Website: walmart
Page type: billing-address
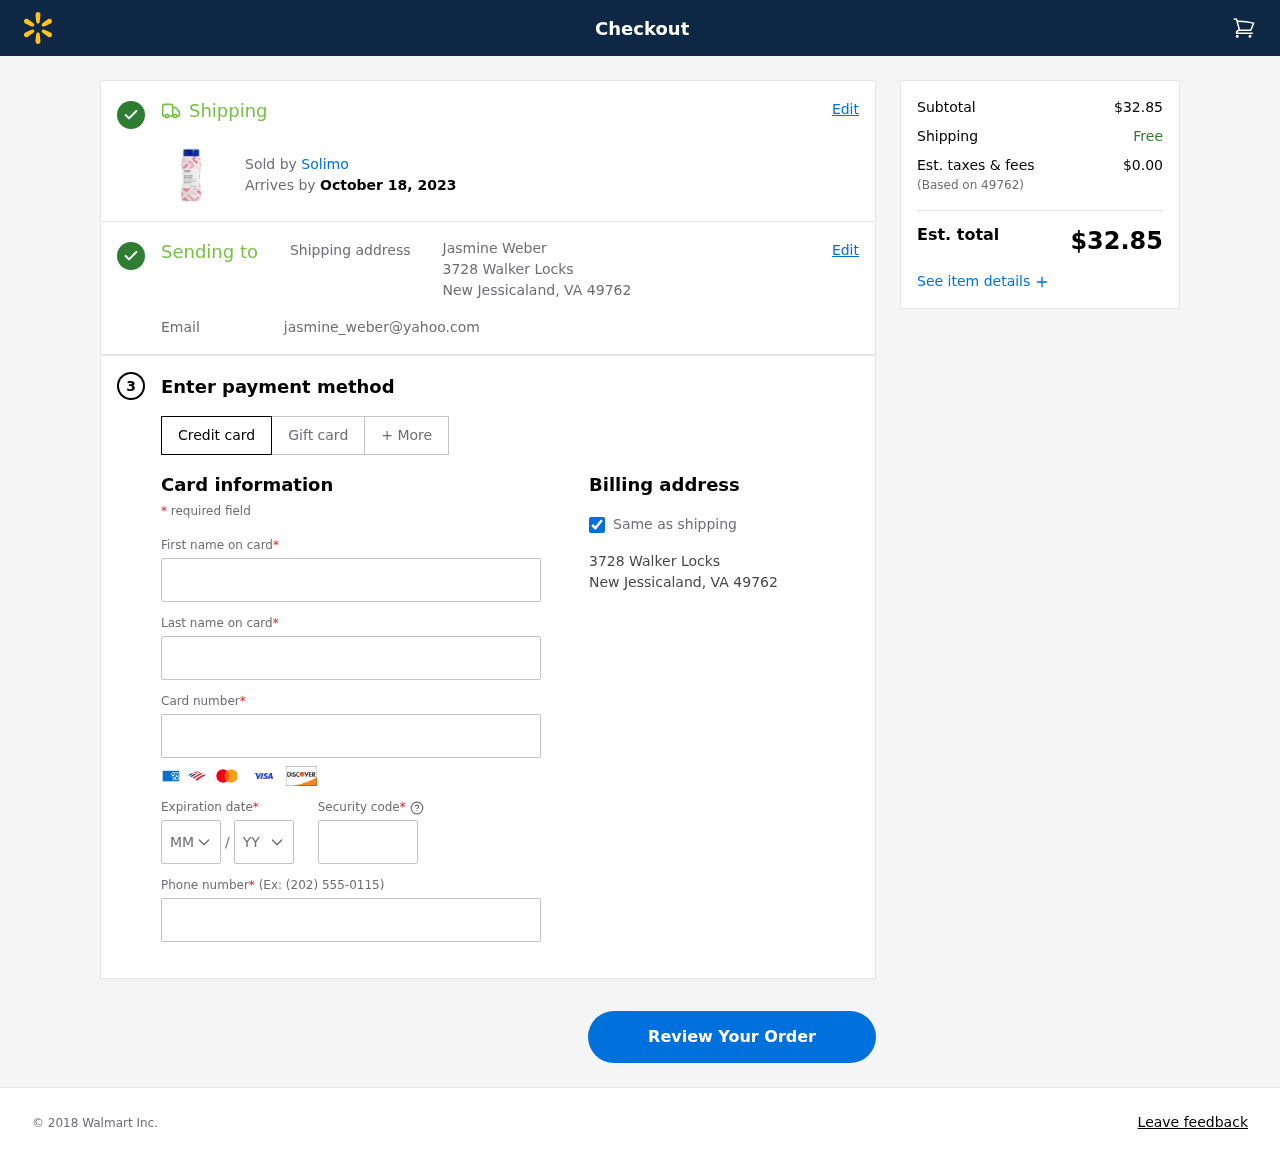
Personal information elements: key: PII_CARD_CVV
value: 697
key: PII_CARD_EXPIRY_MONTH
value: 02
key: PII_CARD_EXPIRY_YEAR
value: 30
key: PII_CARD_NUMBER
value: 6549 0234 9409 6271
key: PII_CITY_STATE_ZIP
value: New Jessicaland, VA 49762
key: PII_EMAIL
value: jasmine_weber@yahoo.com
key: PII_FIRSTNAME
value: Jasmine
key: PII_FULLNAME
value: Jasmine Weber
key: PII_LASTNAME
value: Weber
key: PII_PHONE
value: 3889703657
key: PII_POSTCODE
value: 49762
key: PII_STREET
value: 3728 Walker Locks
Product elements: key: PRODUCT1_BRAND
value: Solimo
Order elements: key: ORDER_DELIVERY_DATE
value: October 18, 2023
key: ORDER_SUBTOTAL
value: $32.85
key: ORDER_TAX
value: $0.00
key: ORDER_TOTAL
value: $32.85